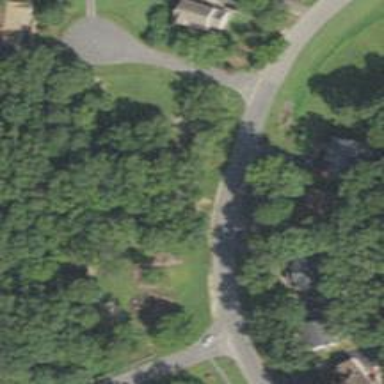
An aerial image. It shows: Footway bridge.